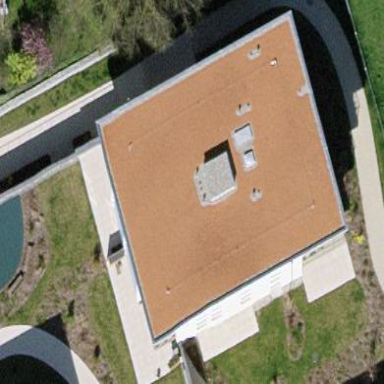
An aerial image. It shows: Residential building with flat roof.